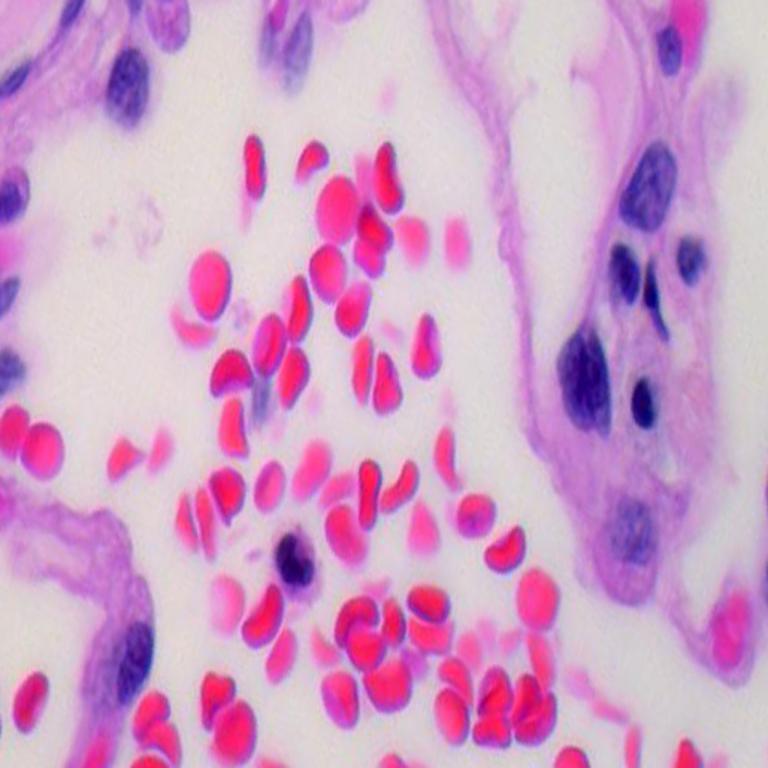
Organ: lung
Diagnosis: benign